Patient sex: F
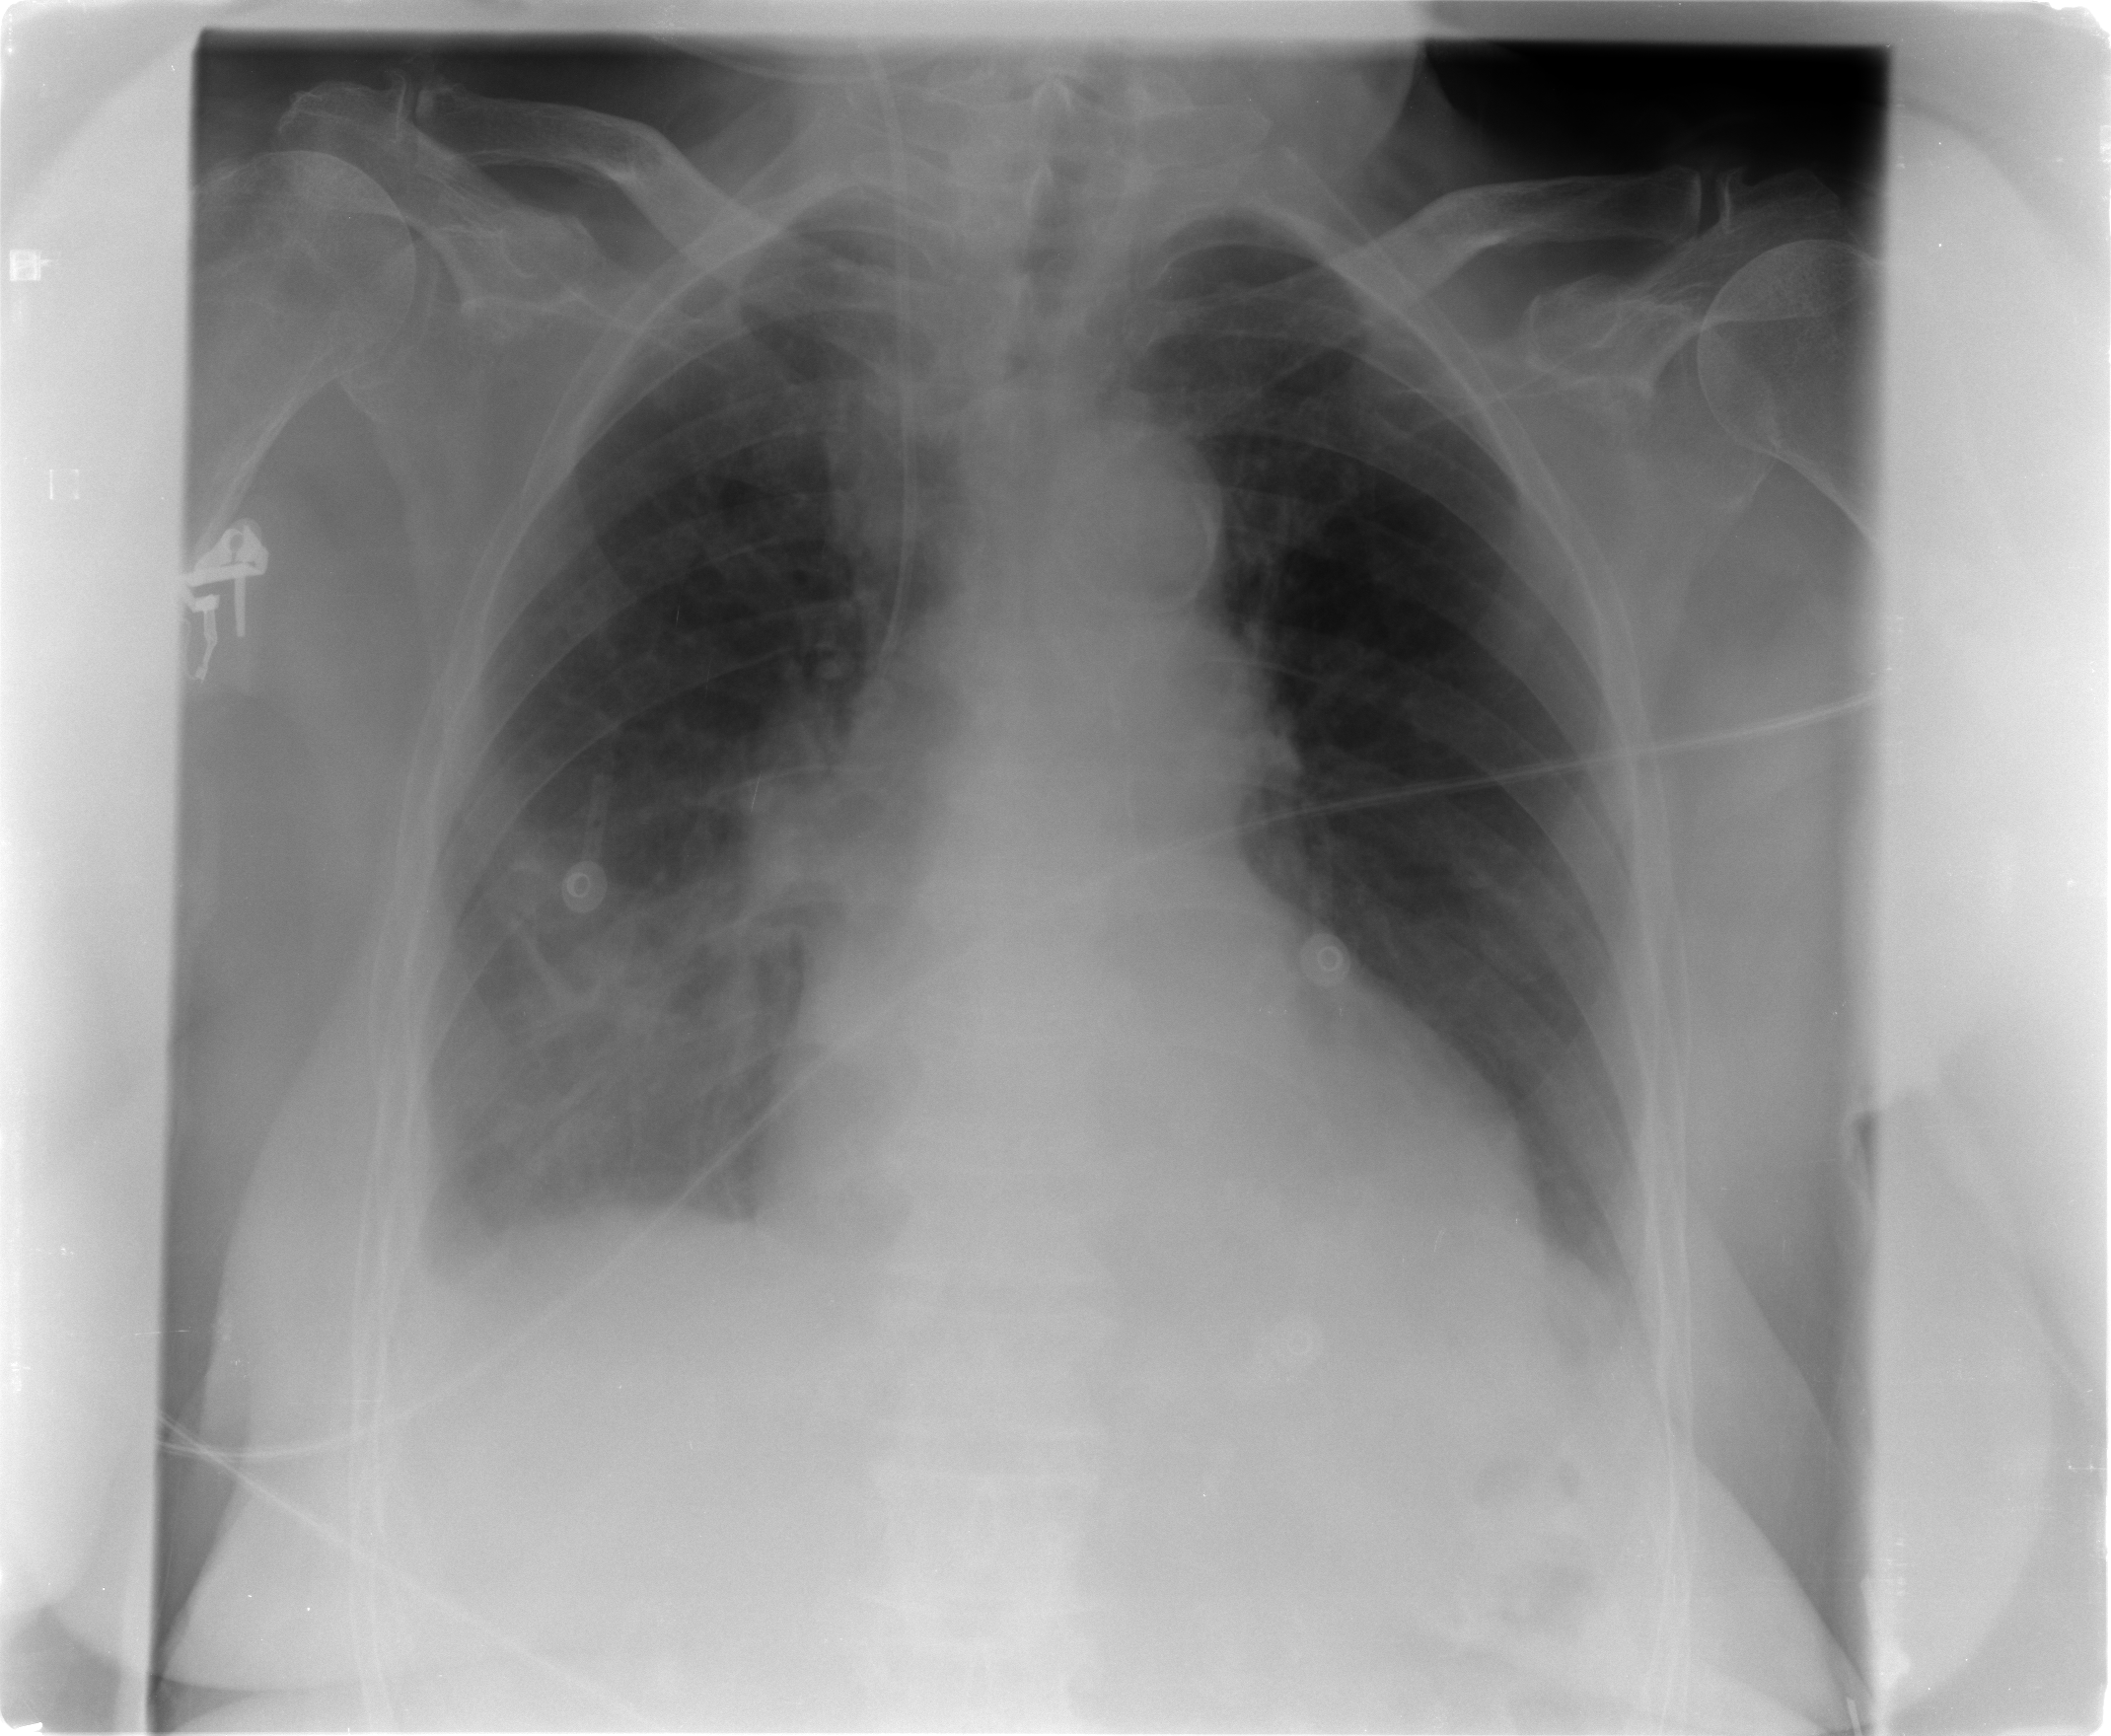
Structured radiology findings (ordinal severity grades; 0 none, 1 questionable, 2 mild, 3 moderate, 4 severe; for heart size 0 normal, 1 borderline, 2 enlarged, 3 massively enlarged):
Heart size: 1
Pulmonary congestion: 0
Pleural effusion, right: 2
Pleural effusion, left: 1
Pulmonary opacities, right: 1
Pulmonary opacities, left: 0
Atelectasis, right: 2
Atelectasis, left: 2